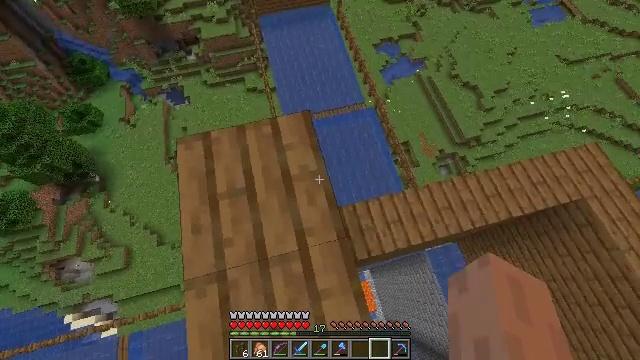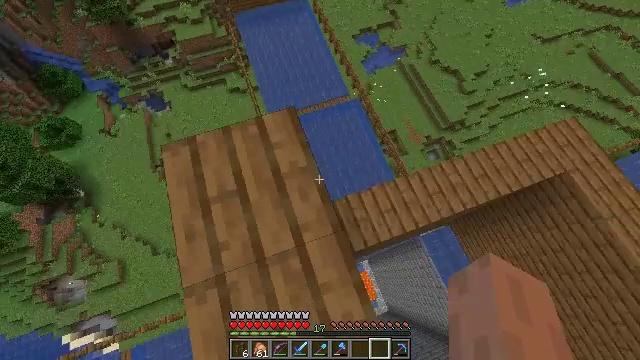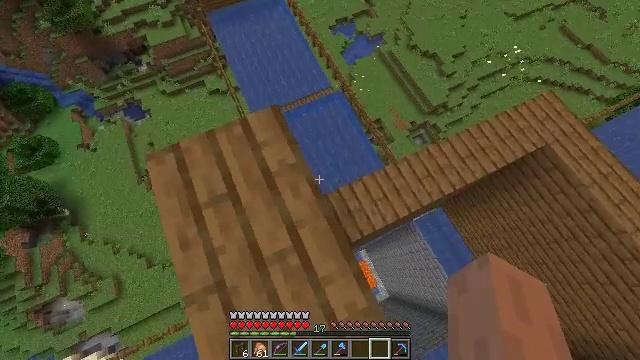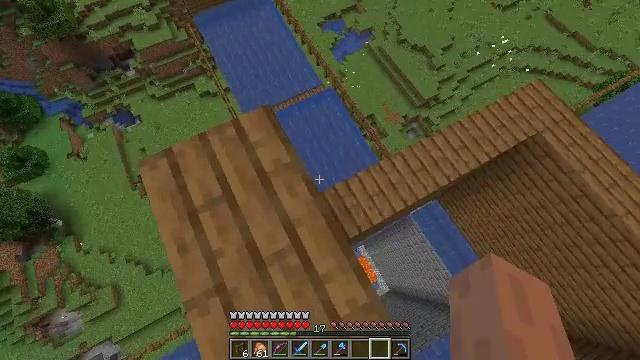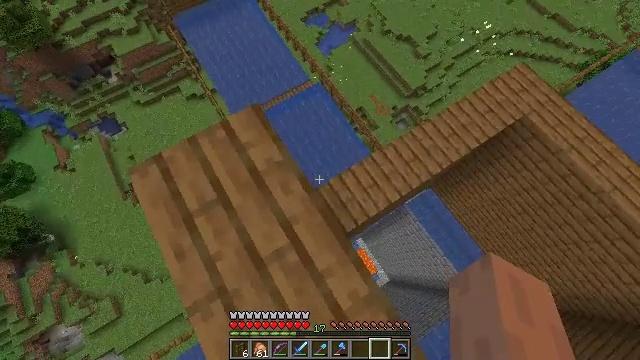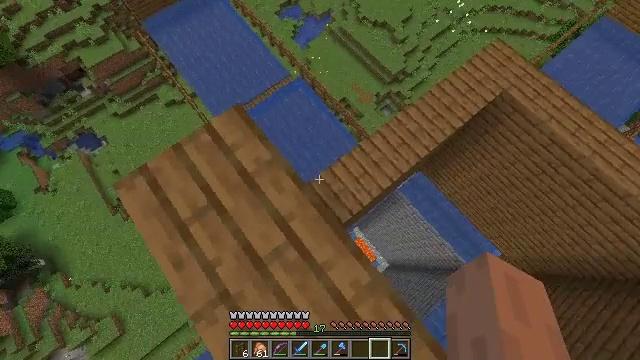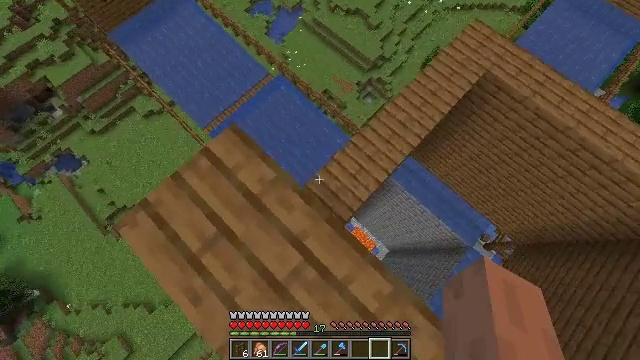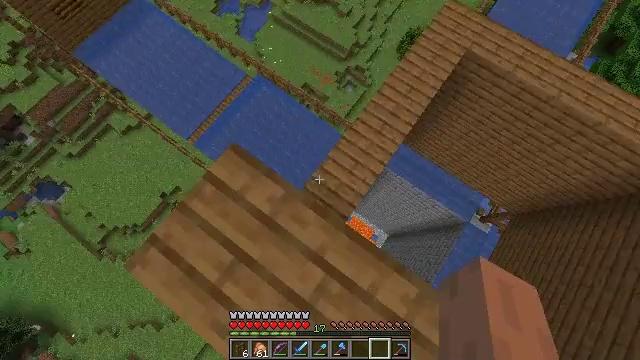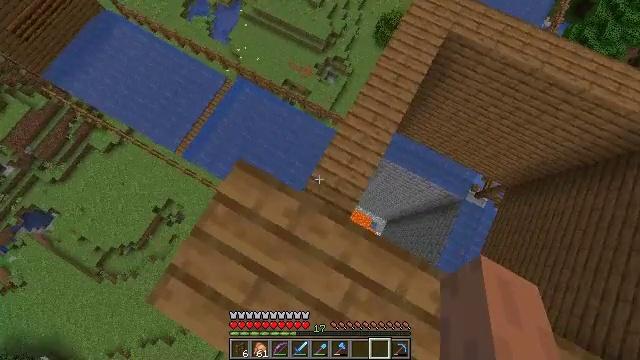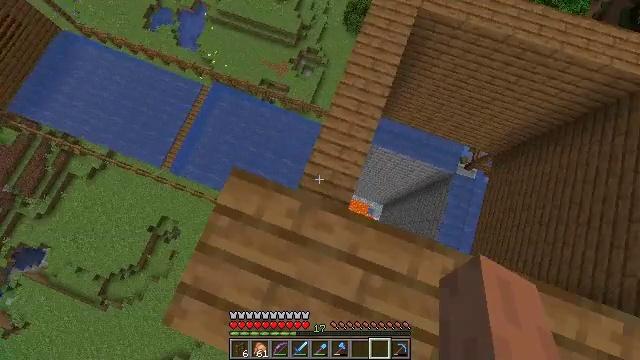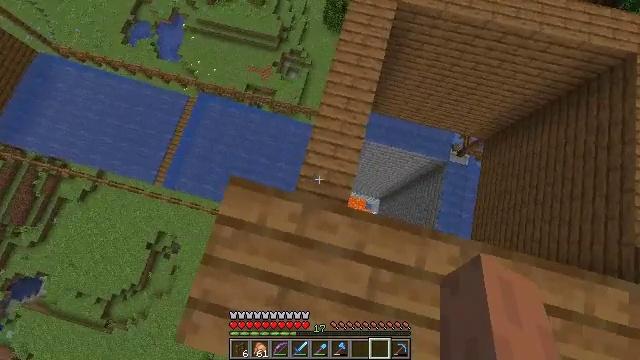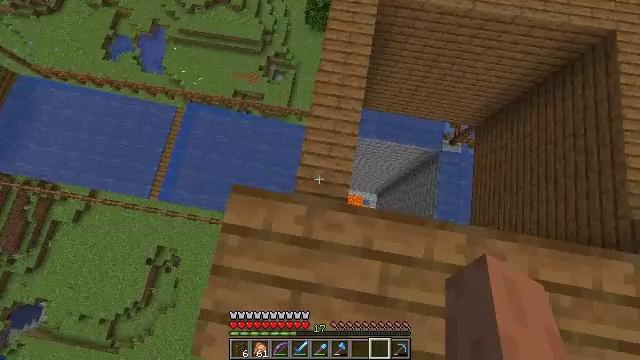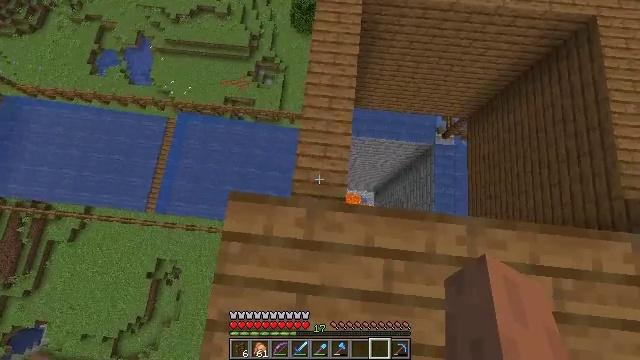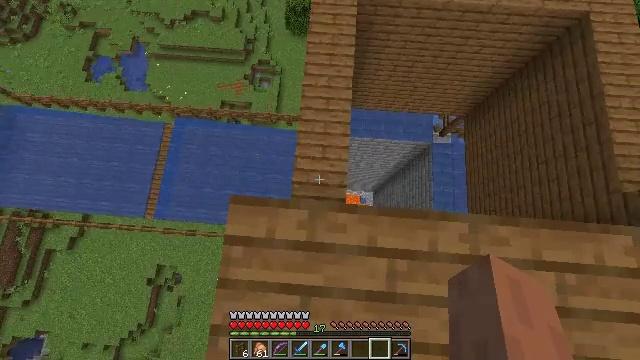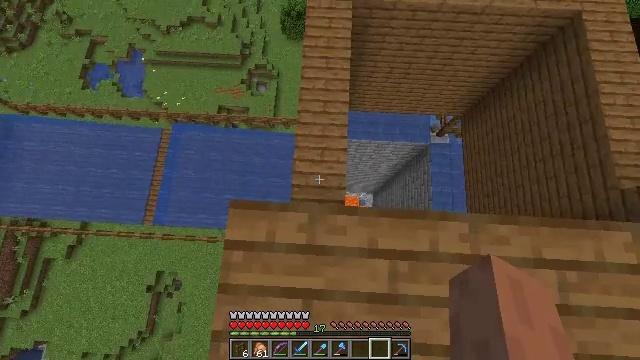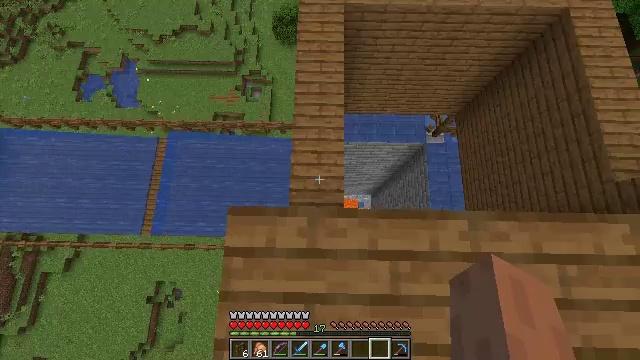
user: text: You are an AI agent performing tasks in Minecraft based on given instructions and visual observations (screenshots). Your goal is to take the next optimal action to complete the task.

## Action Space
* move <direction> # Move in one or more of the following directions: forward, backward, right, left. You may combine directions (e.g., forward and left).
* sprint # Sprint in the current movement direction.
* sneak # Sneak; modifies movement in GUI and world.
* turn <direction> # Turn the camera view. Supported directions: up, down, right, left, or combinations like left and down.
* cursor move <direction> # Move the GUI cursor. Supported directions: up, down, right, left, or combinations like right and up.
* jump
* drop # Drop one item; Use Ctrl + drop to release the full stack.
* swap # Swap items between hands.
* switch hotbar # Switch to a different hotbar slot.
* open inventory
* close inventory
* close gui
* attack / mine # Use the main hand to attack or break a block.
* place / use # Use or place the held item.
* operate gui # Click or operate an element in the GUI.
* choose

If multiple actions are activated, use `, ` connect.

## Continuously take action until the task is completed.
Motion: motion action
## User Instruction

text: Mine spruce planks to gather materials.
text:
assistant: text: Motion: turn right and down
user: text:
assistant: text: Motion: turn right and down
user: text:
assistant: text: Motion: turn right
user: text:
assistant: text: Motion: turn right
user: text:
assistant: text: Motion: move forward and move left, turn right and down
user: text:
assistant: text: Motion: move forward and move left, turn right and down
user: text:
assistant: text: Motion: move forward and move left, turn right and down
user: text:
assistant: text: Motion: turn right and down
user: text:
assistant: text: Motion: turn right and down
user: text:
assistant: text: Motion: turn right
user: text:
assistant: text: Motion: turn right
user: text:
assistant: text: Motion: turn right
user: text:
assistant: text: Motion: turn right
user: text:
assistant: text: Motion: turn right
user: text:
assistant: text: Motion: turn right
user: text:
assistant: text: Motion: turn right
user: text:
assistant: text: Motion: turn right
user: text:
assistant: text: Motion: no_op
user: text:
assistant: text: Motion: move forward
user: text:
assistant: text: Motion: move forward
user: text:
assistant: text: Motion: move forward
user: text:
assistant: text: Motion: move forward
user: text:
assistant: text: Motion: move forward
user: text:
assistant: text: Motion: move forward
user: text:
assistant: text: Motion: move forward
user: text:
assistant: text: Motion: move forward
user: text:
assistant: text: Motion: move forward, turn left and up
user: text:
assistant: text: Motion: move forward
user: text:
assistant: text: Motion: move forward
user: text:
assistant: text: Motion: move forward